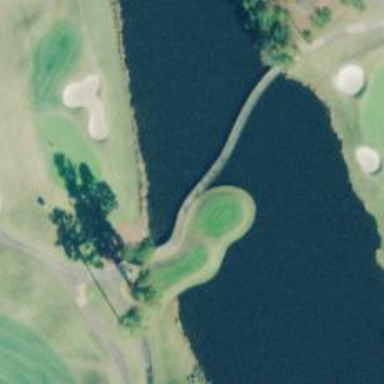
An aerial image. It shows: Service road that includes bridge over golf cart path.